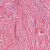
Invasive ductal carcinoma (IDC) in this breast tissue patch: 0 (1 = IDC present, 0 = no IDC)